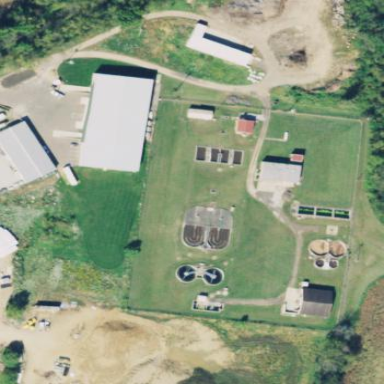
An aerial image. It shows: Wastewater plant.